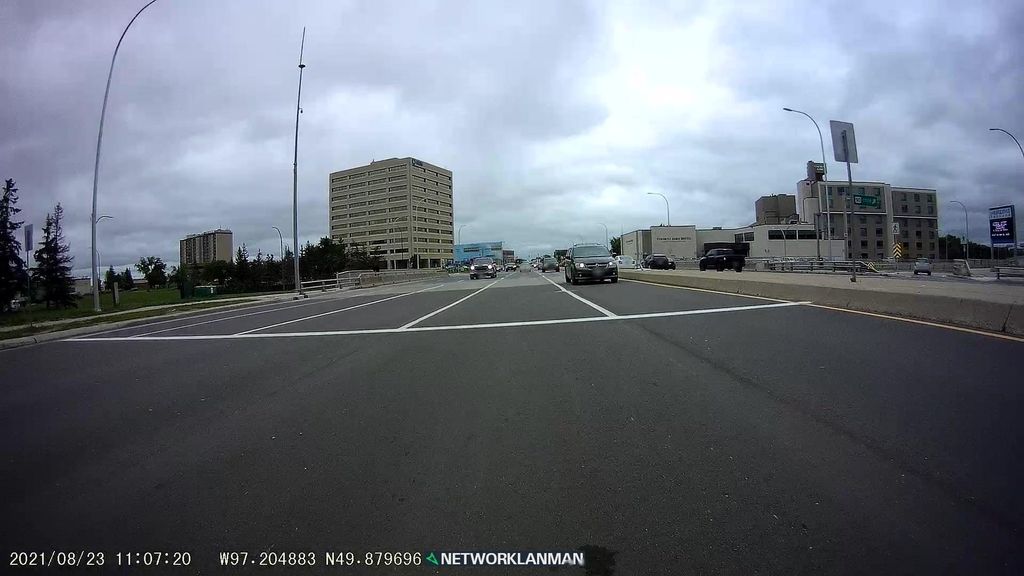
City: winnipeg